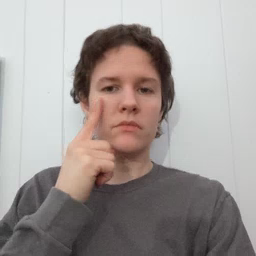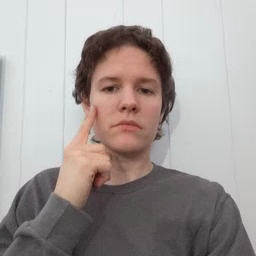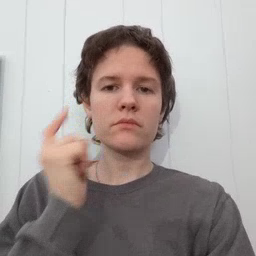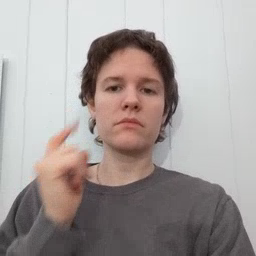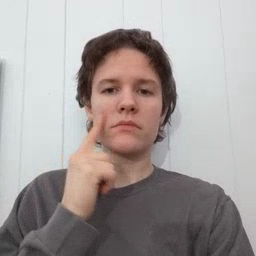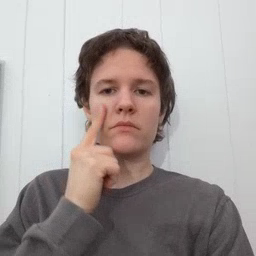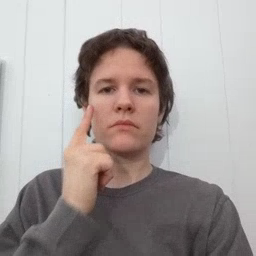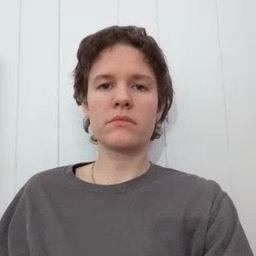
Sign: cheek